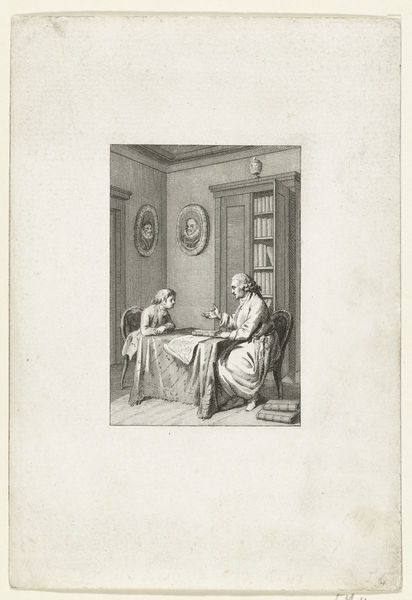
Titel: Titelprent uit J. Fokke's Geschiedenissen der Vereenigde Nederlanden voor de vaderlandsche jeugd
Künstler: Reinier Vinkeles
Standort: Amsterdam
Institution: Rijksmuseum
Schlagwörter: homme, severe, femme, table, conversation, nappe, conference, etagere